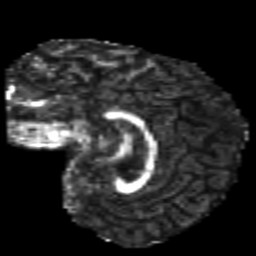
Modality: FA
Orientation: sagittal
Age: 25
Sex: female
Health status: healthy
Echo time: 0.074 s